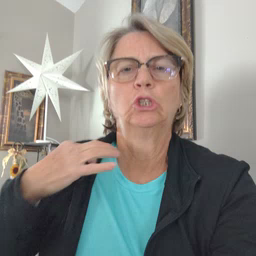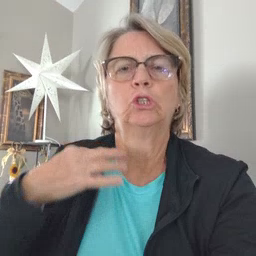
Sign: sick